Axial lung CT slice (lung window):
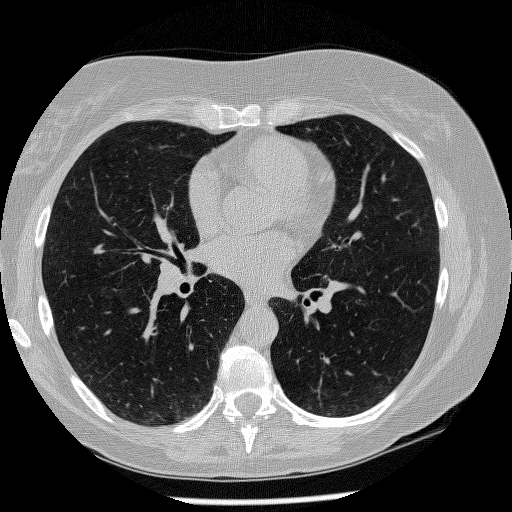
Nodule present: no